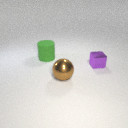
small purple metal cube to the right of large green rubber cylinder